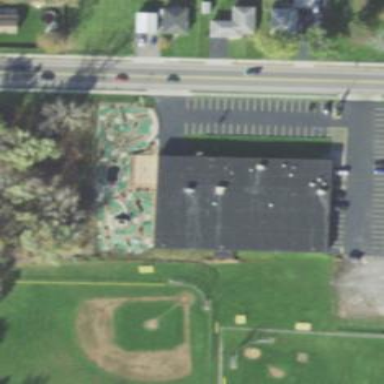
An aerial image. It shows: Building housing bowling alley.